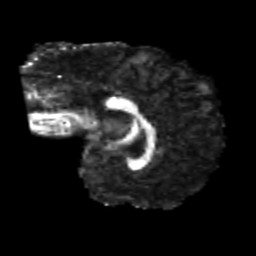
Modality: FA
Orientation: sagittal
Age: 22
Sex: male
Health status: healthy
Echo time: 0.074 s